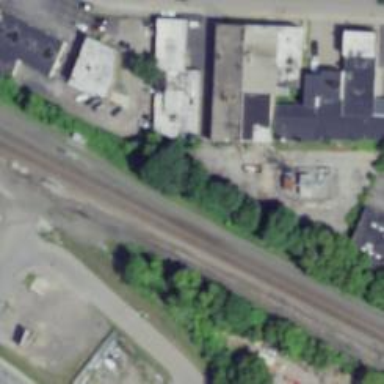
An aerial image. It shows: Railway siding with rails.